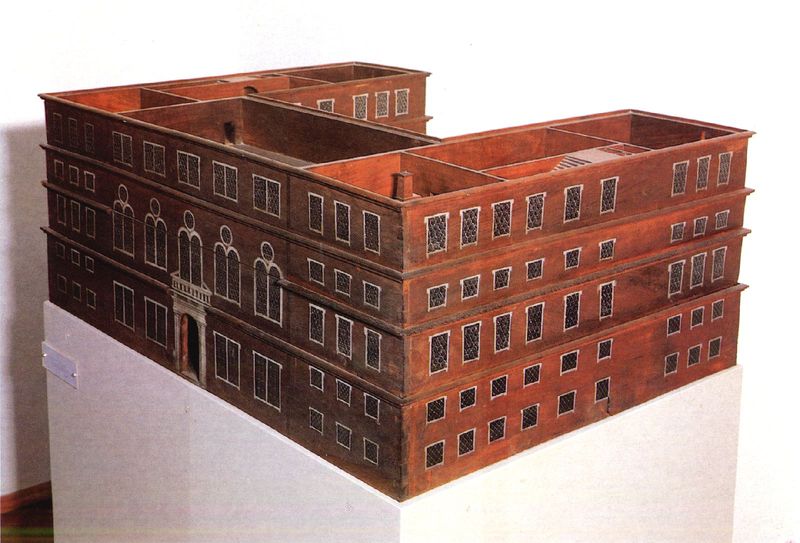
Titel: Rathaus in Augsburg
Künstler: Elias Holl
Standort: Augsburg, Maximilianstraße (EU - D - B)
Schlagwörter: flügel, braun, fenster, holz, säule, säulen, tür, dach, gebäude, haus, rot, architektur, gitter, front, kamin, oval, schornstein, balkon, modell, fassade, italien, venedig, backstein, markt, rundbogen, treppen, geländer, model, hoch, tor, fotografie, photographie, bögen, eingang, innenhof, stockwerk, torbogen, balustrade, entwurf, rathaus, schema, portal, trepe, rechteckig, etagen, fotographie, stockwerke, nürnberg, piano nobile, rundbogenfenster, bogenfenster, fensterfront, butzen, holzmodell, mitelrisalit, architekturmodell, kein dach, fensterfassade, querbauten, diphorienfenster, säulee